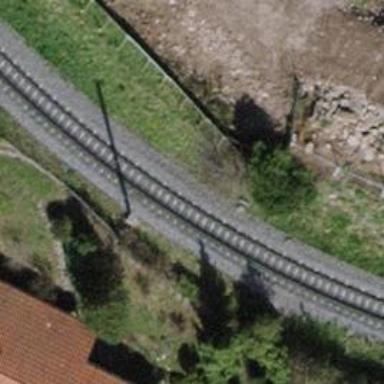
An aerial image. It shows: Narrow-gauge railway track with electrified contact line. The railway has one track.